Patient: sex M, age 48
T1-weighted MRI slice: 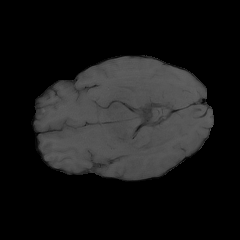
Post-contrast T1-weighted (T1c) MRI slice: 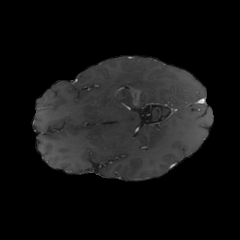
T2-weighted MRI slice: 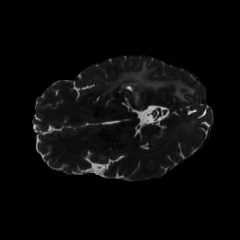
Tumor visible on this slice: yes
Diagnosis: Glioblastoma, IDH-wildtype
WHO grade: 4